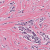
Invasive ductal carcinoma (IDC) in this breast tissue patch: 1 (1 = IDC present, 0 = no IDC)